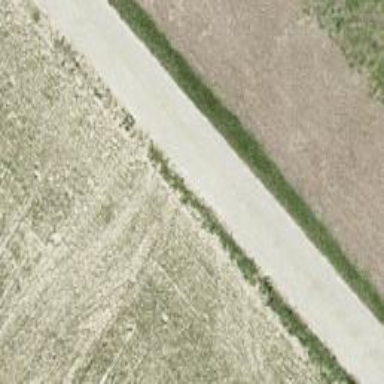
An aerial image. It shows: Paved track road with grade1 track type.